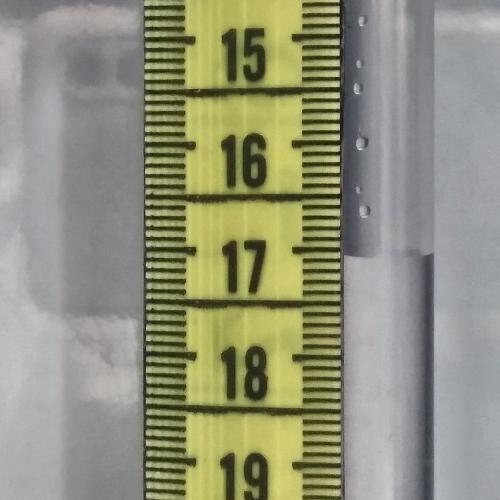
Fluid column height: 17.1 cm